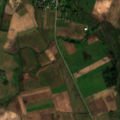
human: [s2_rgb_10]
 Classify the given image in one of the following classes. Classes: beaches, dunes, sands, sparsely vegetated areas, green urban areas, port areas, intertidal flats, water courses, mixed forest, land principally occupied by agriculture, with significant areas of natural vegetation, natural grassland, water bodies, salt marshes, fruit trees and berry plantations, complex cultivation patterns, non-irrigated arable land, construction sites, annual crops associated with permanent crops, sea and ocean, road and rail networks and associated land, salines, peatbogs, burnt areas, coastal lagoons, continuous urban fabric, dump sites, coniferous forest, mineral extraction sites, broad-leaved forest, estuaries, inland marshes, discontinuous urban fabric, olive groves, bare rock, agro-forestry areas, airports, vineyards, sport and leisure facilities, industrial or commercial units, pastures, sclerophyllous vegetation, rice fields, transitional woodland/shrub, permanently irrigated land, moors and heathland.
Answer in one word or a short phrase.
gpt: discontinuous urban fabric, non-irrigated arable land, complex cultivation patterns